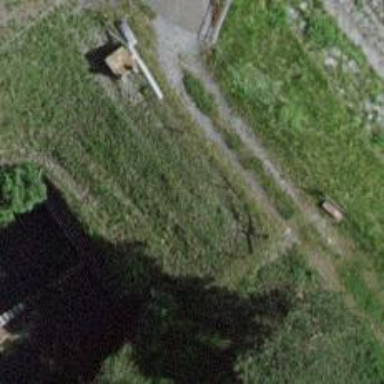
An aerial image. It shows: Sluice gate on waterway.